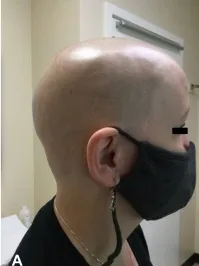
A, Pretreatment image of case 2 while on tofacitinib 11 mg extended release.
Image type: medical_photograph (other_medical_photograph)